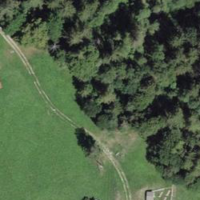
EUNIS habitat code: 24
Species observed at this site:
Melanargia galathea